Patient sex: M
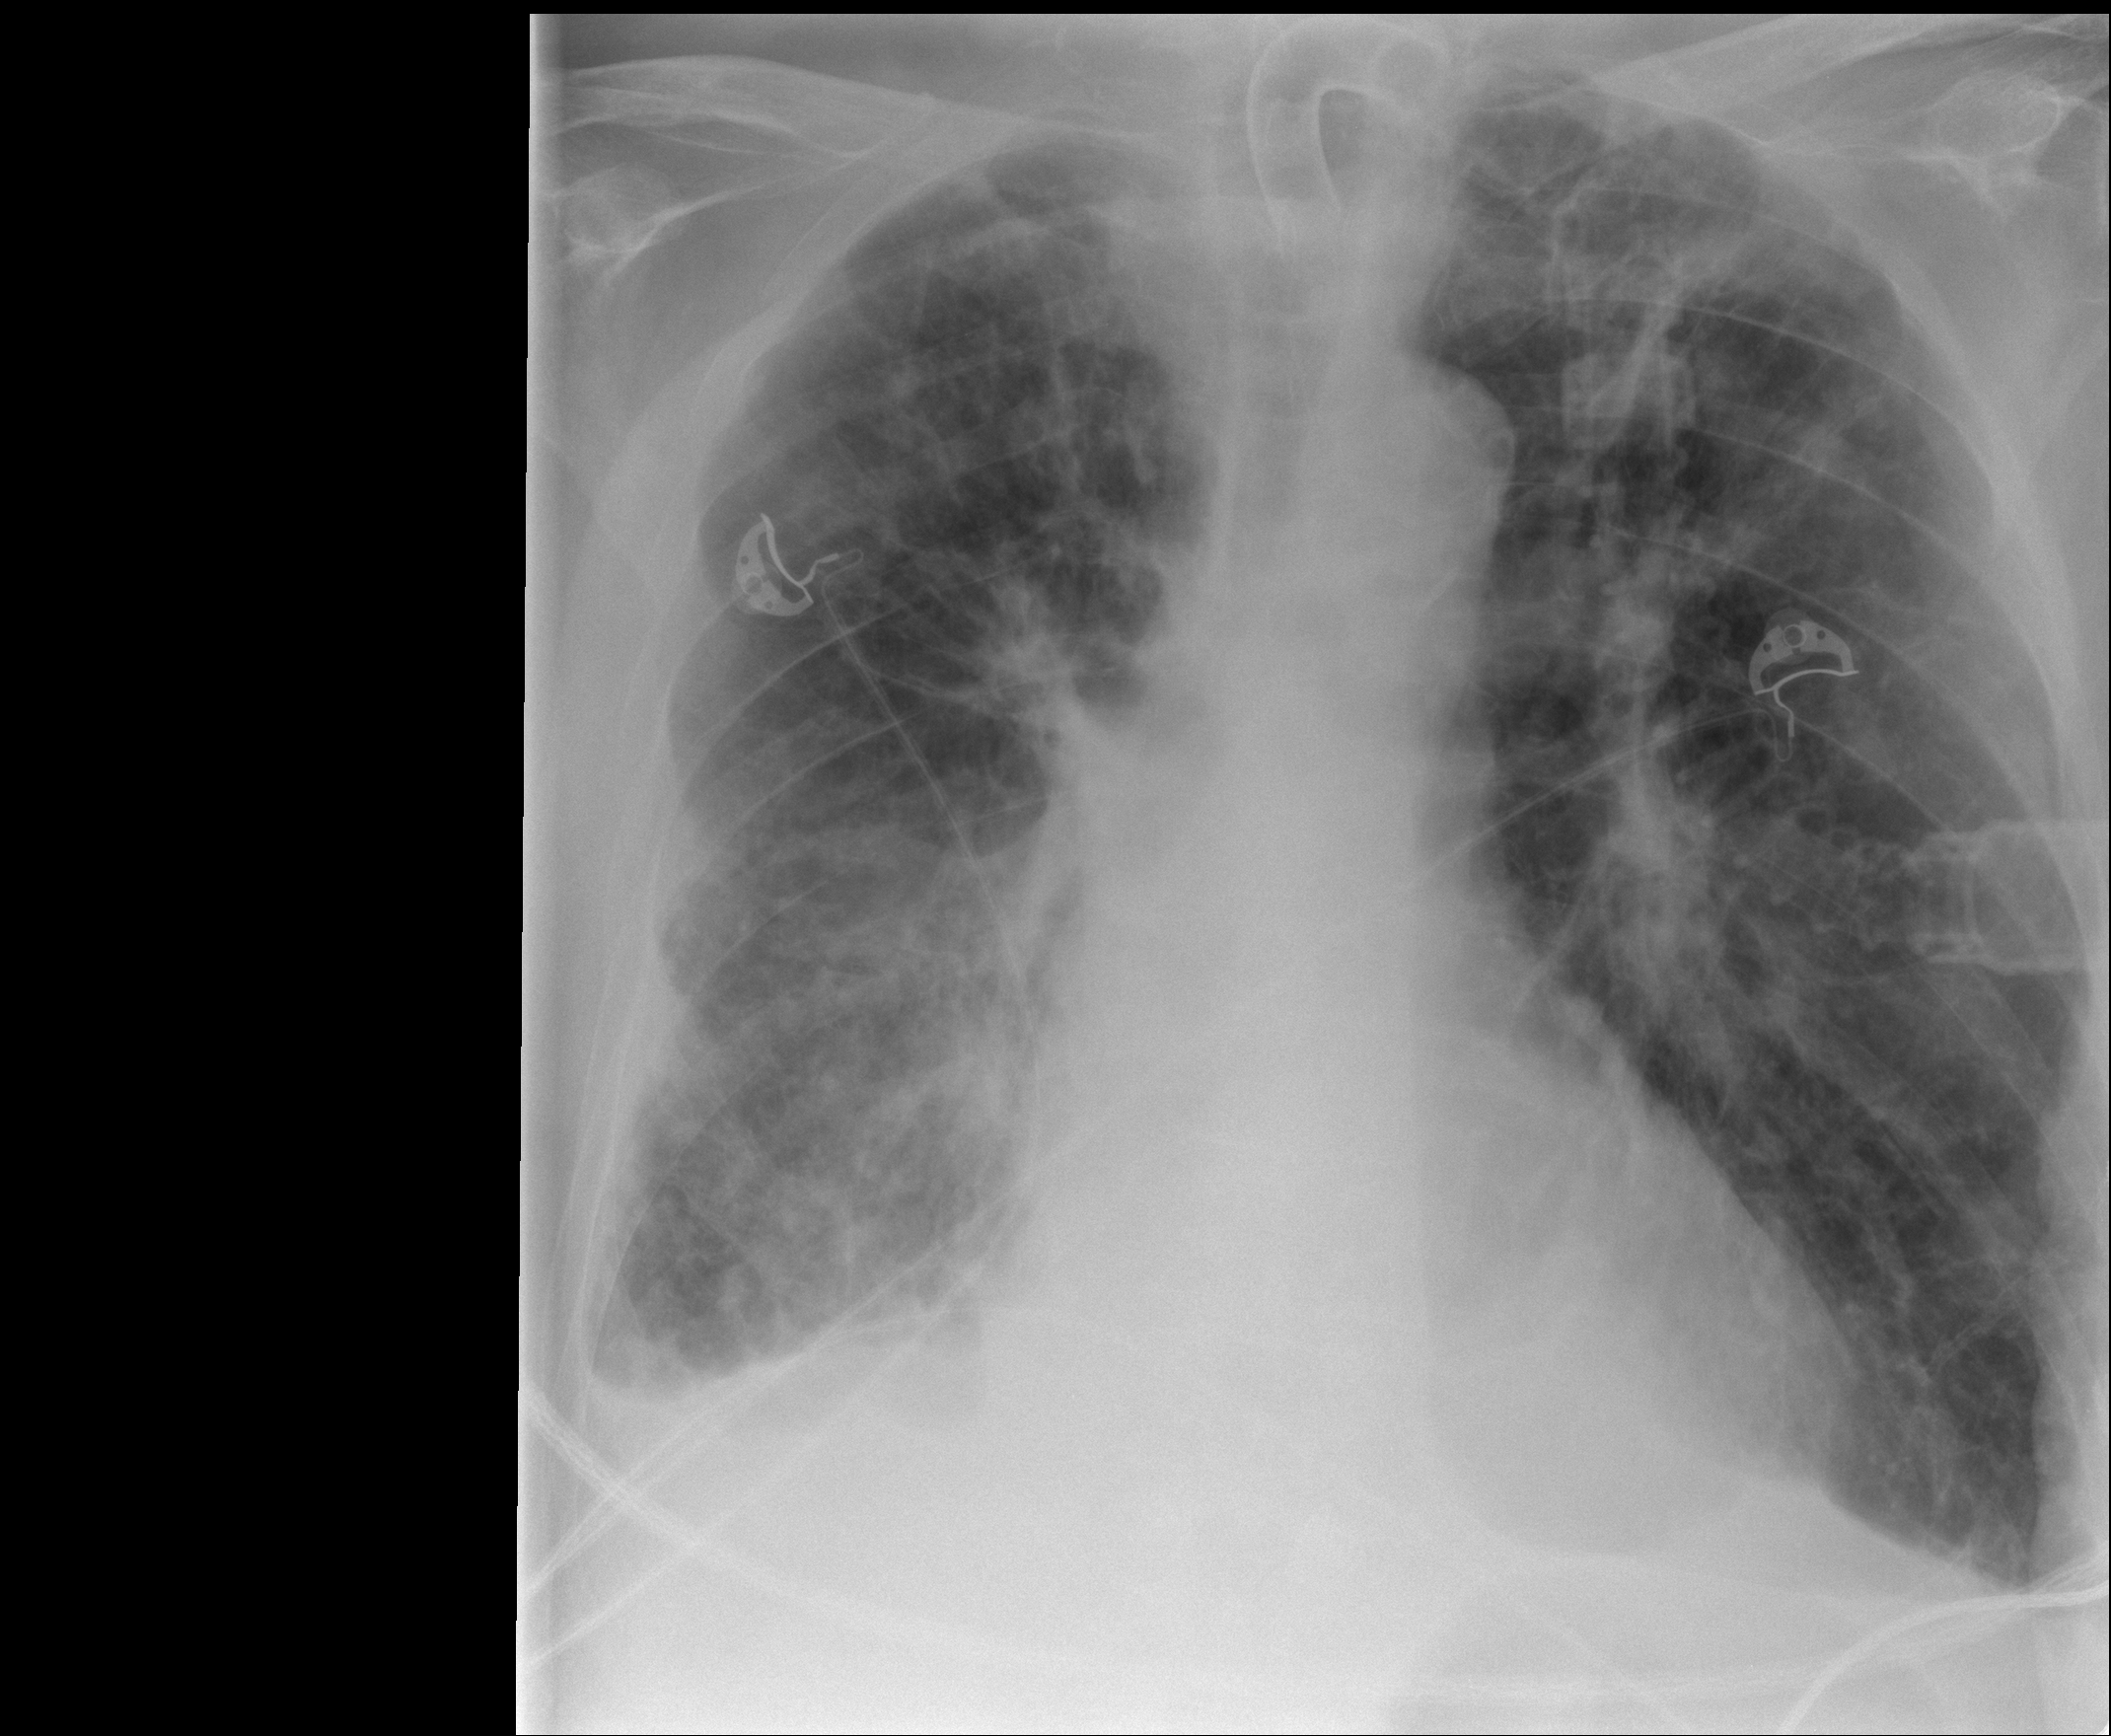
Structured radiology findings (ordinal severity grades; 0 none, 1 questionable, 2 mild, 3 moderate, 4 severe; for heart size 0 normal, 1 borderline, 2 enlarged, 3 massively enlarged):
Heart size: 0
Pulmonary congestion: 0
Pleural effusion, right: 2
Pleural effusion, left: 0
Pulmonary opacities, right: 2
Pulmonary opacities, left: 2
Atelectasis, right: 2
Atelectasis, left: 0